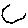
Label: hexagon